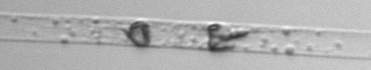
Label: Dactyliosolen_blavyanus